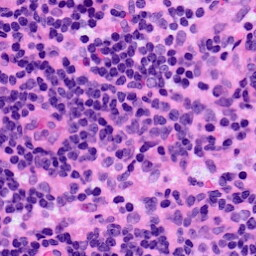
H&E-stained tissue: LymphNode